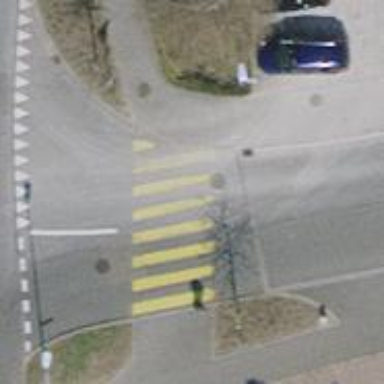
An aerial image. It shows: Kerb barrier.